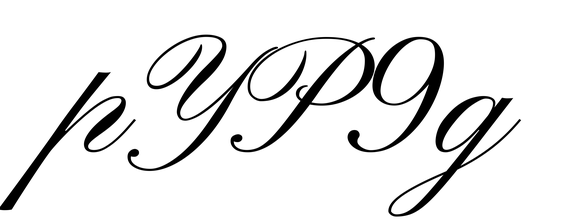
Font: PinyonScript-Regular